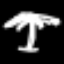
Label: palm tree